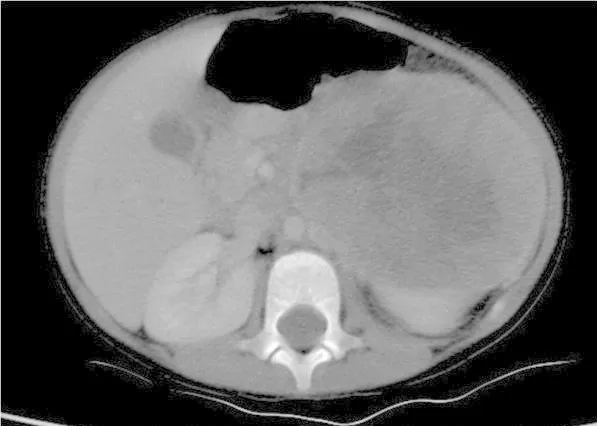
Patient 1: Magnetic resonance imaging shows a large heterogeneous mass arising from the left adrenal gland associated with heterogeneous enhancement of the tumor thrombus in the inferior vena cava (arrow).
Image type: radiology (mri)